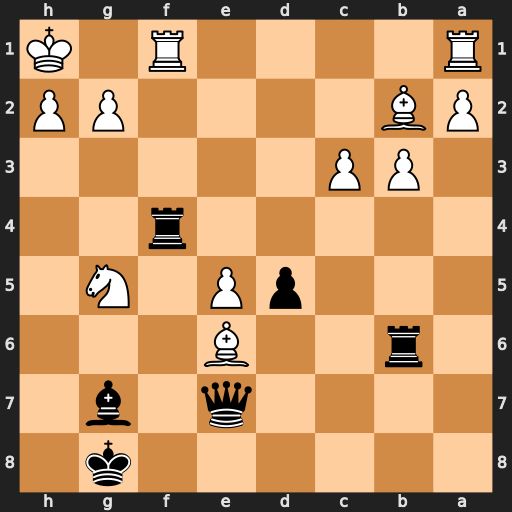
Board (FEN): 6k1/4q1b1/1r2B3/3pP1N1/5r2/1PP5/PB4PP/R4R1K
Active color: b
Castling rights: -
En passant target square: -
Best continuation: Rxe6 Nxe6 Rxf1+ Rxf1 Qxe6